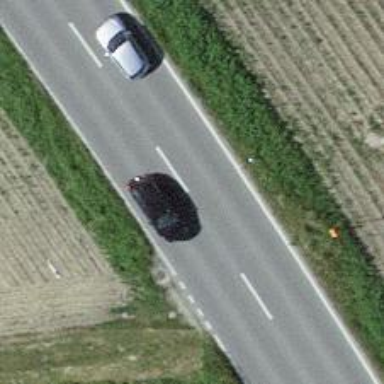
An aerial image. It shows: Primary highway.